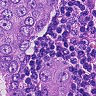
Metastatic tissue present: yes